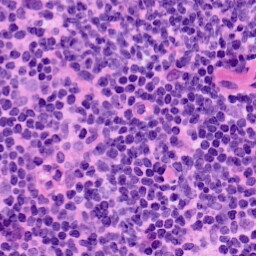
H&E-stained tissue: LymphNode